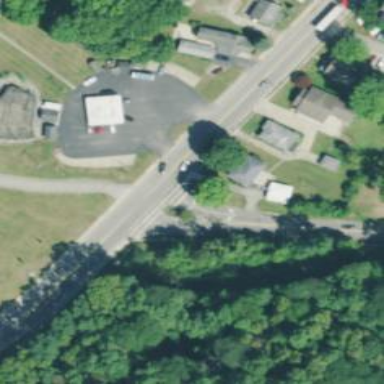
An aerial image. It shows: Marked road crossing.